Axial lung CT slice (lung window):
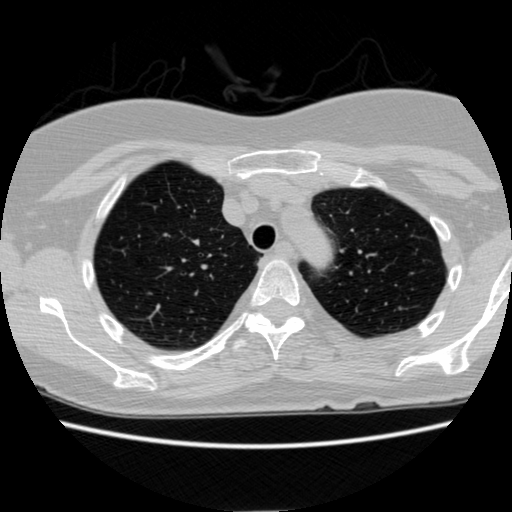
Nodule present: no